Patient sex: F
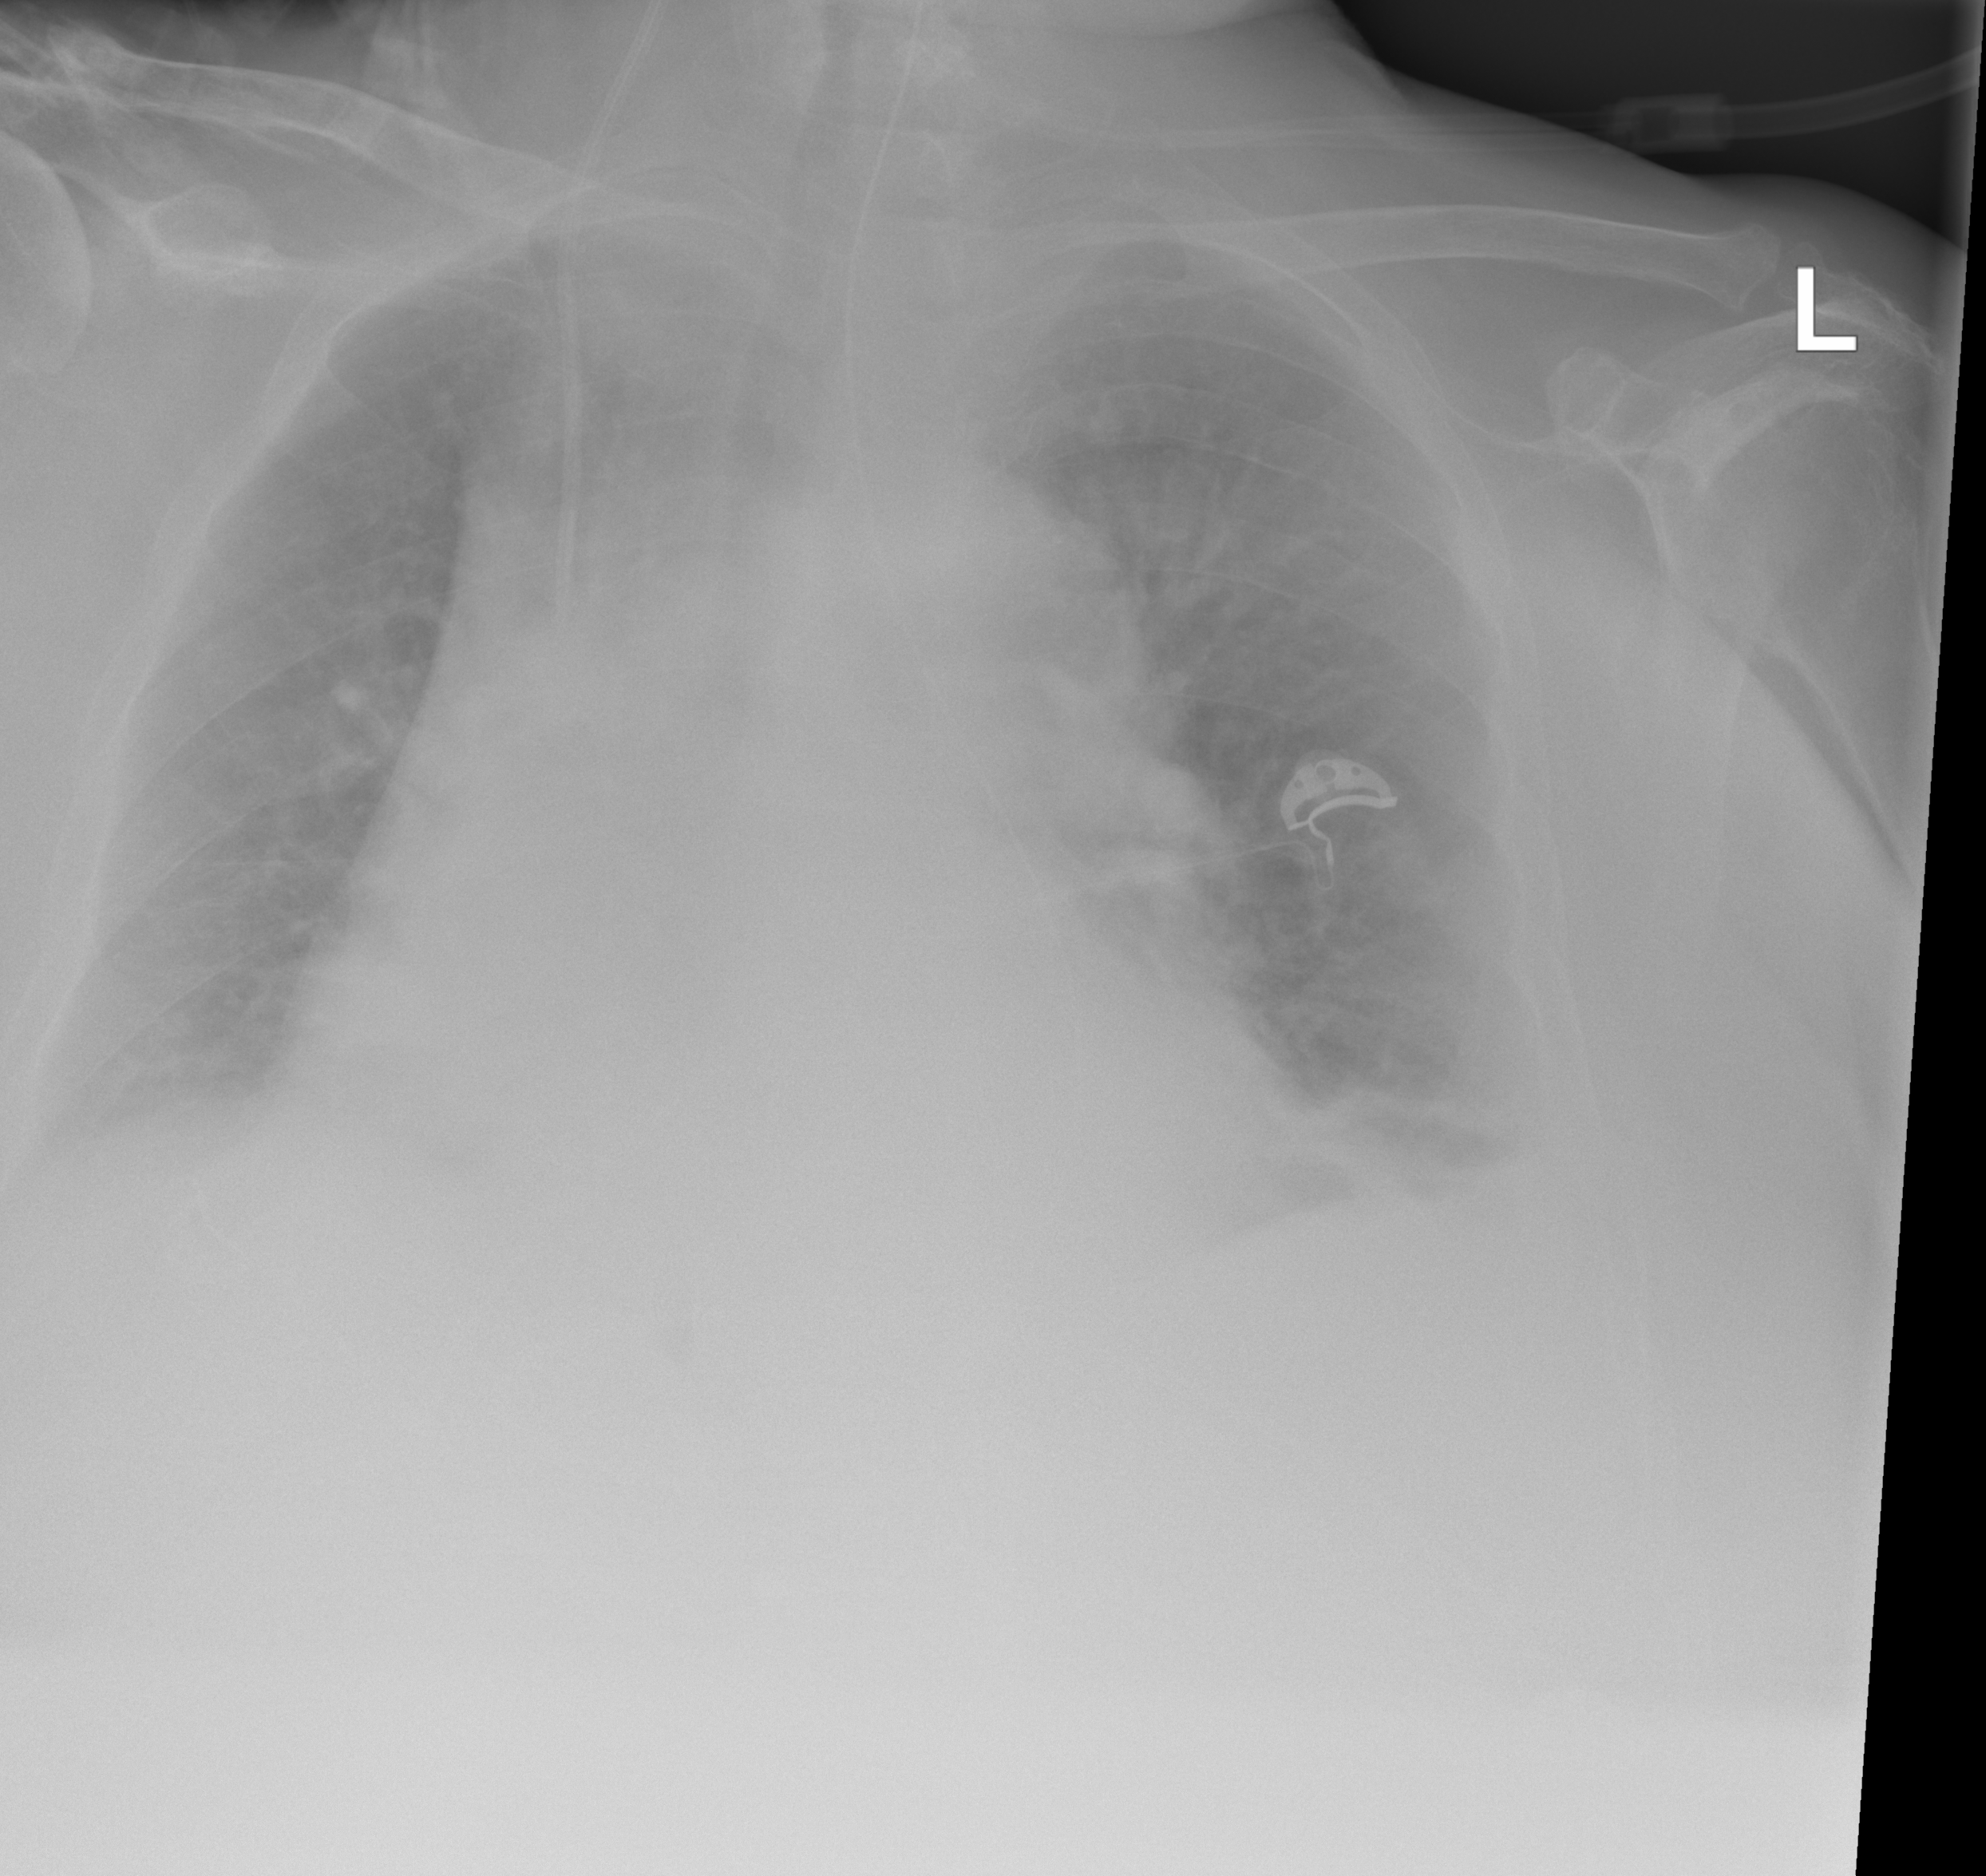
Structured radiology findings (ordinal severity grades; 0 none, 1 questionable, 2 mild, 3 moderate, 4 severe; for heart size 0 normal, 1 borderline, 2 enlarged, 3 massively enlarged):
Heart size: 2
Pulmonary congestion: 0
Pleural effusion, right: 1
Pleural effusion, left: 1
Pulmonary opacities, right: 0
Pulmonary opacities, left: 0
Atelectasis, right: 0
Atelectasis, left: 2